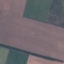
Land use / land cover: AnnualCrop